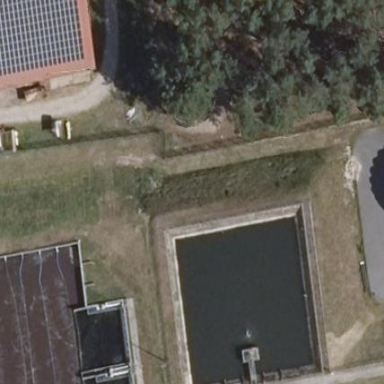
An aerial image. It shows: Sewage reservoir.